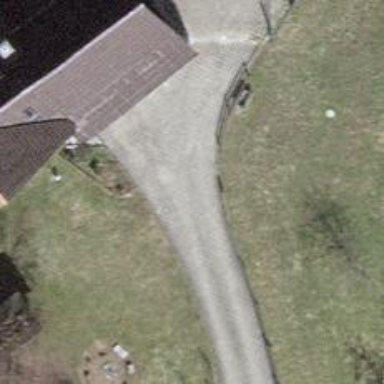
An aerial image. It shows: Alleyway designated as service road.